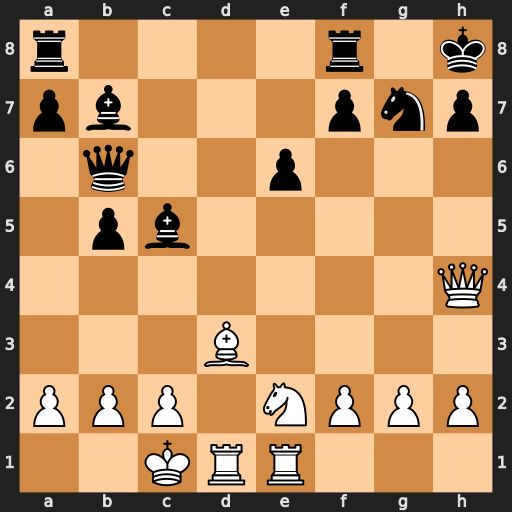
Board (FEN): r4r1k/pb3pnp/1q2p3/1pb5/7Q/3B4/PPP1NPPP/2KRR3
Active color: w
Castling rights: -
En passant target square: -
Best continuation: Qxh7#